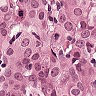
Metastatic tissue present: yes